Question: On passing a R-value move constructor and move assignment operator are being called
This is the main function, all i am doing is passing R-value ref, but while debugging only copy are or both move and copy.
'''
int main()
{
strings s1="hey!";
cout<<"
";
s1=strings("bye");
cout<<"
";
s1="Hello";
cout<<"
";
strings s2= strings{"Rhythm"};
s2.print();
return 0;
}
//move comstructor
strings::strings(strings &&obj):s{obj.s}
{
std::cout<<"Calling move const
";
obj.s=nullptr;
}
//move assinment operator
strings& strings::operator=(strings &&obj)
{
std::cout<<"Using move
";
if(this==&obj){
return *this;
}
delete[] s;
s=obj.s;
obj.s=nullptr;
return *this;
}
//copy constructor;
strings::strings(const strings &obj)
{
s=new char[strlen(obj.s)+1];
strcpy(this->s,obj.s);
}
'''

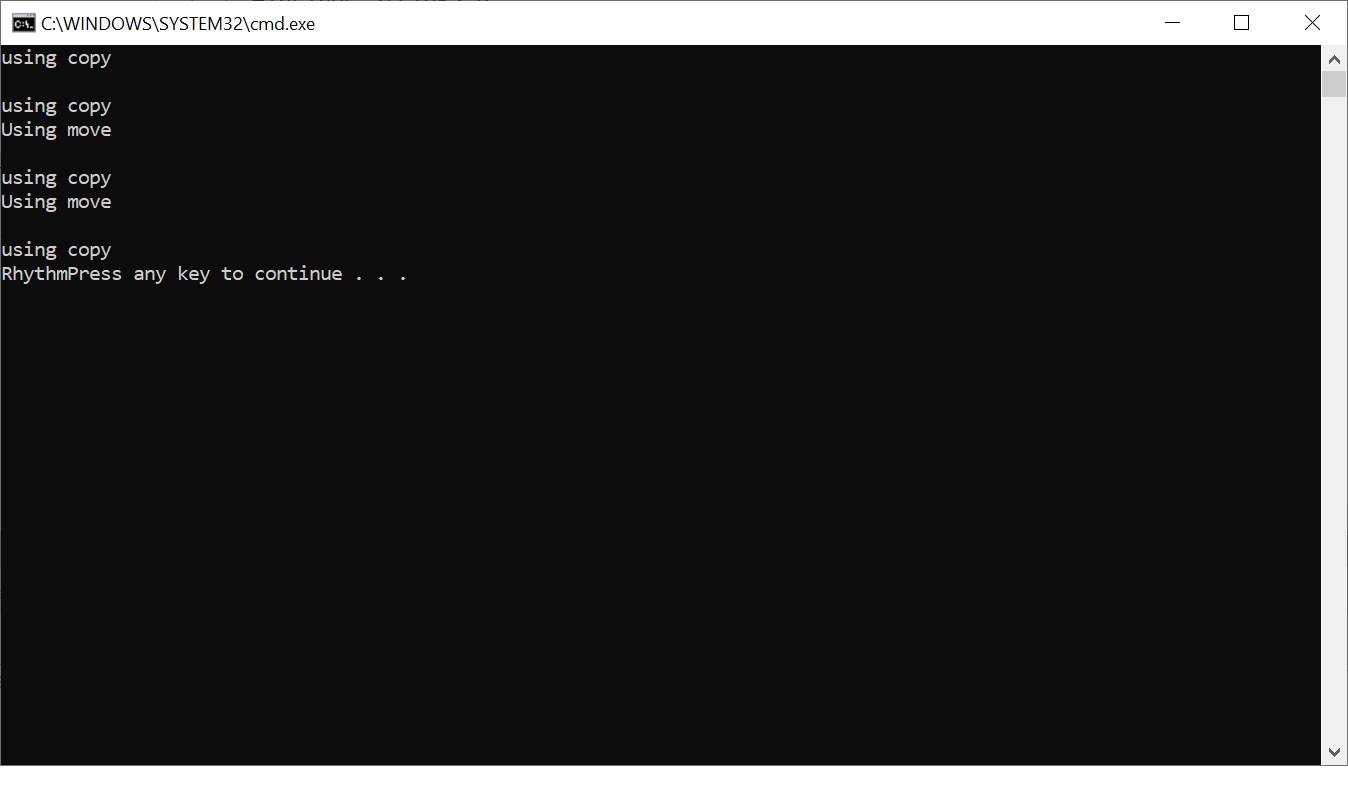
Answer: An moving assignment (not an assignment initialization) requires a move 'operator=(strings&&)'. It is not available if you defined own copy constructor. Note, that in situation like this
'''
struct S {
S() {}
S(const S &obj) { std::cout << "Copy ctor" << std::endl;}
S(S &&obj) { std::cout << "Move ctor" << std::endl;}
S& operator=(const S &obj) { std::cout << "Copy =" << std::endl; return *this;}
S& operator=(S &&obj) { std::cout << "Move =" << std::endl; return *this;}
};
int main()
{
S a = S();
a = S();
}
'''
with C++11 compiler the declaration line wouldn't even produce output, because no copy or move did happen, it was elided.